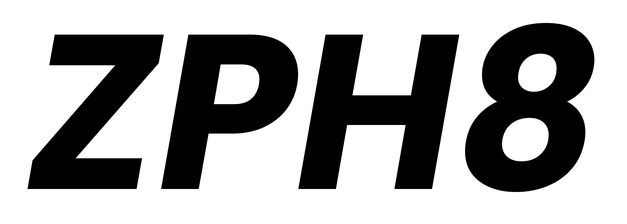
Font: Poppins-BoldItalic